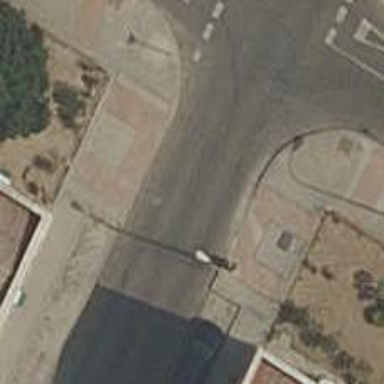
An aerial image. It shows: Zebra crossing on the road.